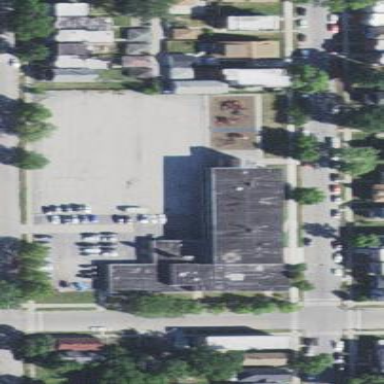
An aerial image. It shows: School building.